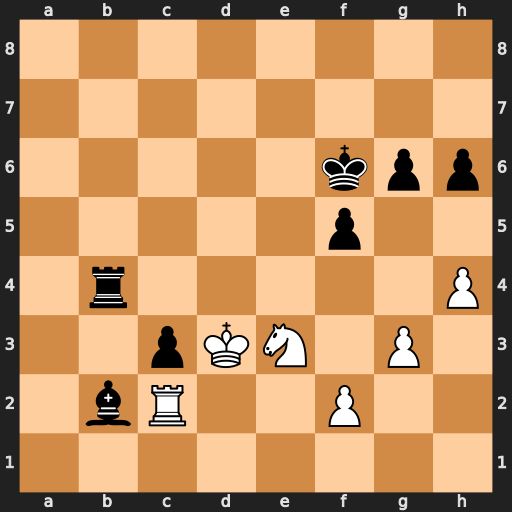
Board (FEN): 8/8/5kpp/5p2/1r5P/2pKN1P1/1bR2P2/8
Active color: w
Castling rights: -
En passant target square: -
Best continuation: Nd5+ Kf7 Nxb4